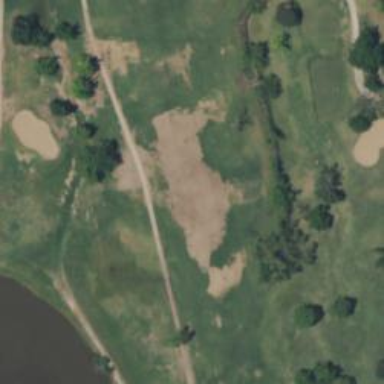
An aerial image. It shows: View of golf hole.